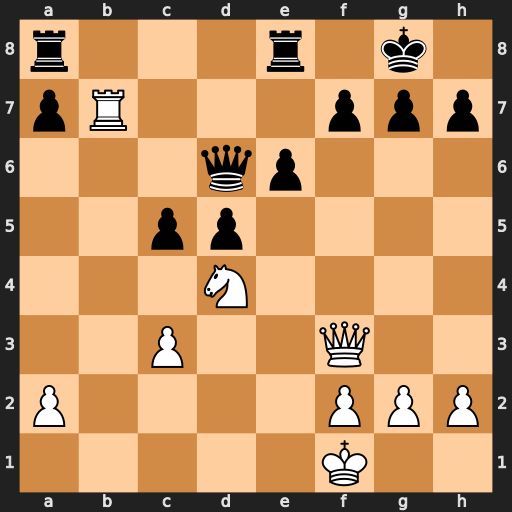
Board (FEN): r3r1k1/pR3ppp/3qp3/2pp4/3N4/2P2Q2/P4PPP/5K2
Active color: w
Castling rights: -
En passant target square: -
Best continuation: Qxf7+ Kh8 Qxg7#